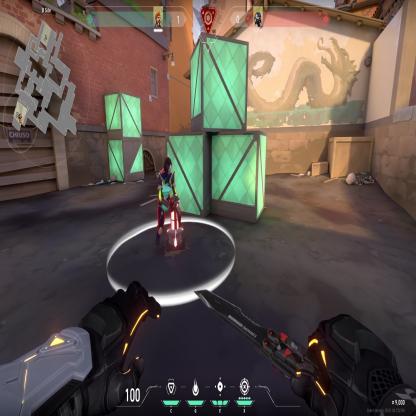
Label: planted spike ; enemy